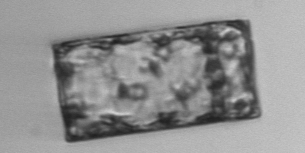
Label: Guinardia_flaccida